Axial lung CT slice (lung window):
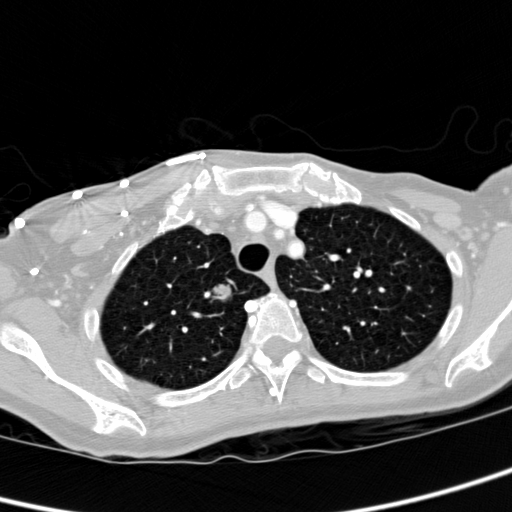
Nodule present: yes
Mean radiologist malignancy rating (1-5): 4.25